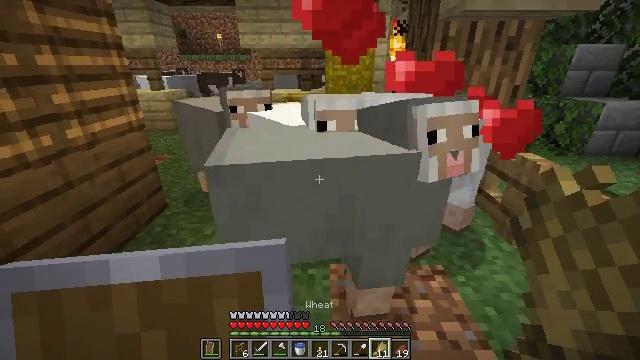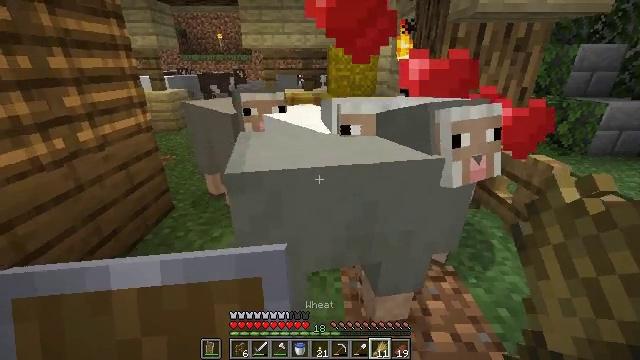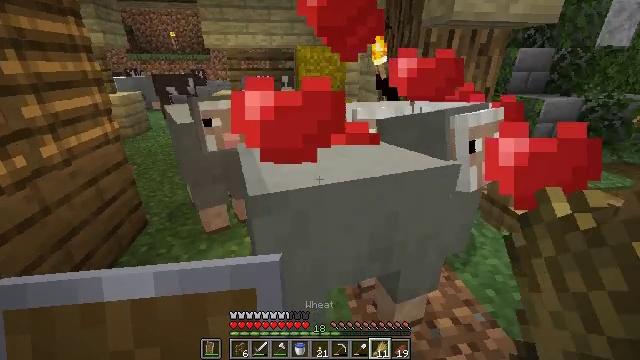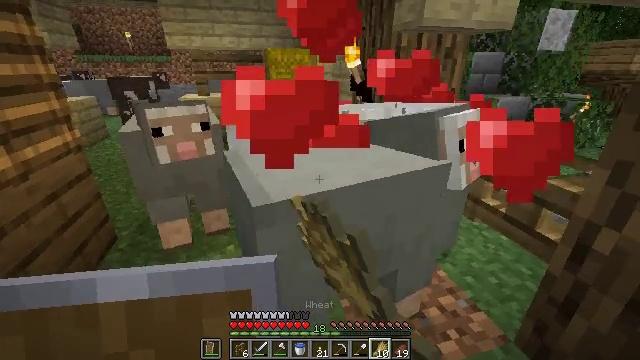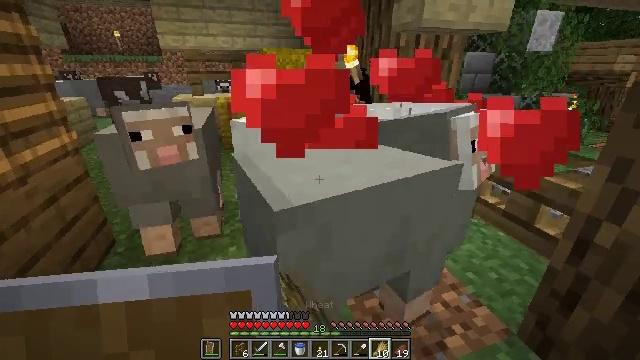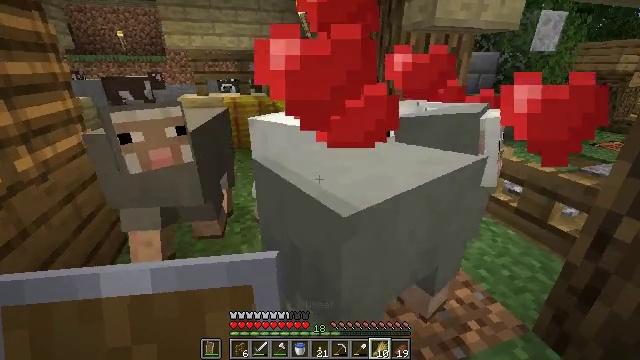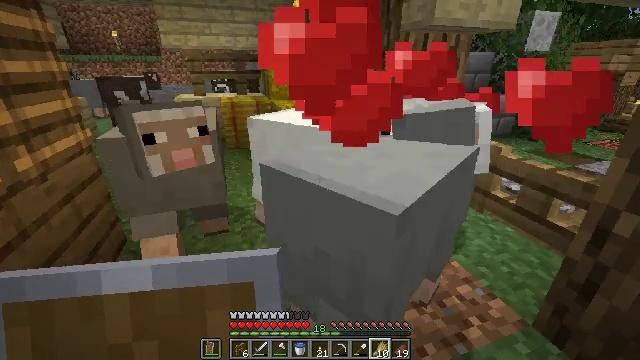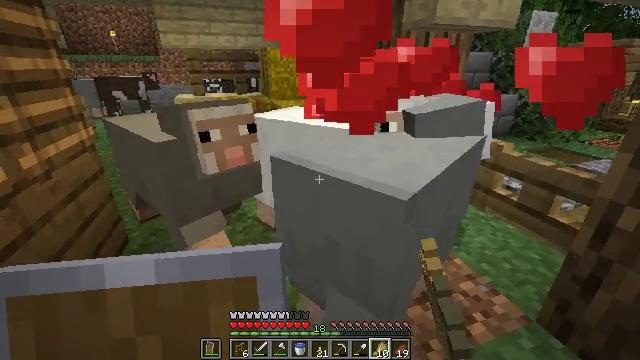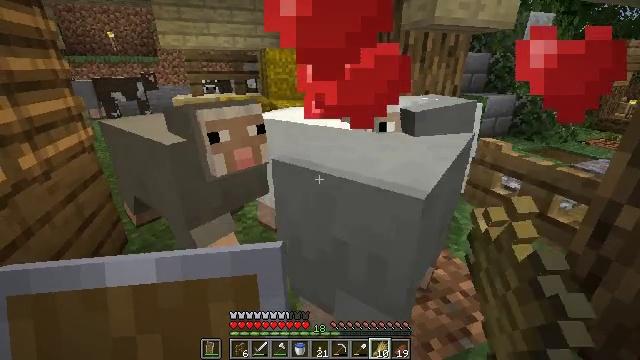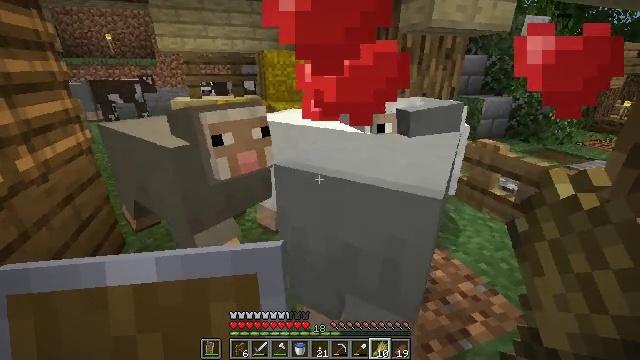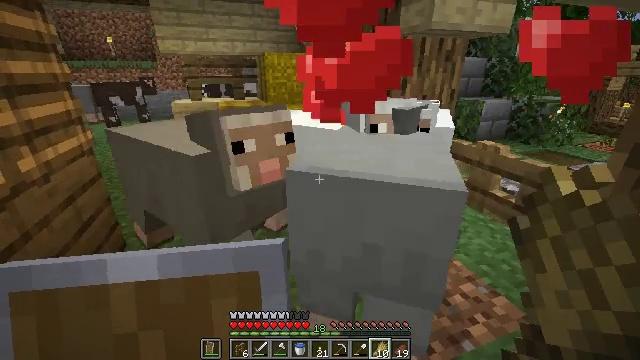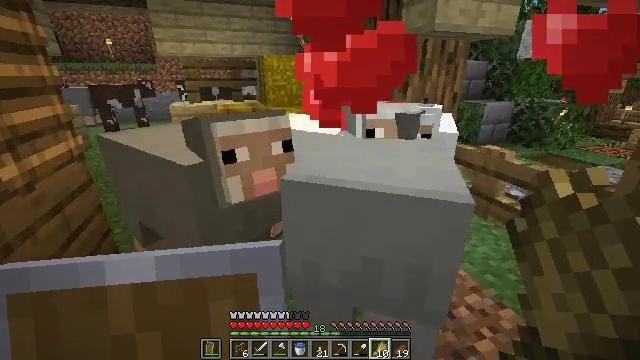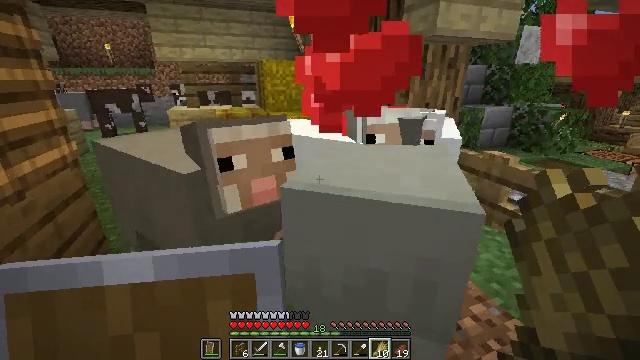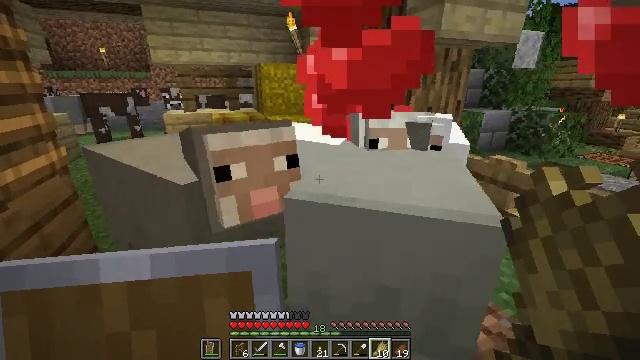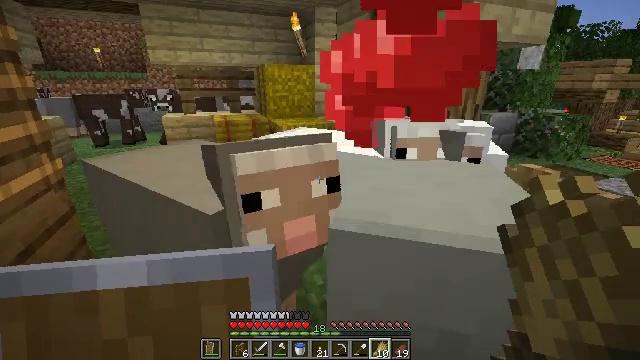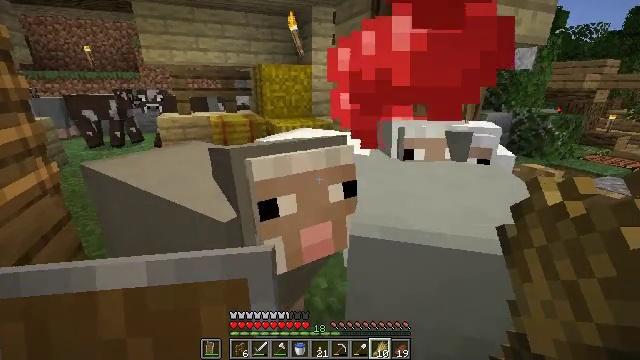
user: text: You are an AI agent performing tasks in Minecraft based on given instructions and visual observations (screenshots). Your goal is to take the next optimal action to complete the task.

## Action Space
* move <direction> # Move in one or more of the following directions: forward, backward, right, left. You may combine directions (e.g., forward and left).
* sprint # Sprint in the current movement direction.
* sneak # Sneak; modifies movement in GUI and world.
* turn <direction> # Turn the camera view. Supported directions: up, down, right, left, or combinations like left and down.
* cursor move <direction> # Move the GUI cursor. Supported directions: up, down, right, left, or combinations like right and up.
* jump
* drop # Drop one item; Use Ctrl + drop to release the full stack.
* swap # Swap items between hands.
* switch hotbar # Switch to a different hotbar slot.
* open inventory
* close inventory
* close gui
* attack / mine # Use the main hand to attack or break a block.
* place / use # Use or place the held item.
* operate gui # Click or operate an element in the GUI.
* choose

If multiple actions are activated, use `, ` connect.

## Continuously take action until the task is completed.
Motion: motion action
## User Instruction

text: Mine the oak fence from the structure.
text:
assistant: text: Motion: move left
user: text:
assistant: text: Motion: move left, turn right
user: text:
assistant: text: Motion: move left, turn right
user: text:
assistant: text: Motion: turn right
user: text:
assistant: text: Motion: no_op
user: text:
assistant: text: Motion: no_op
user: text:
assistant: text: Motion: no_op
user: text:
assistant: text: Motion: no_op
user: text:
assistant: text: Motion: no_op
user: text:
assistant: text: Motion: no_op
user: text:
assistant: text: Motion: move forward
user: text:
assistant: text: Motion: move forward and move left
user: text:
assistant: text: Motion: move forward and move left
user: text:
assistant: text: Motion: move left, use / place
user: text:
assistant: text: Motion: turn right, use / place
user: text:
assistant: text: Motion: use / place
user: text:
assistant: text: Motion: no_op
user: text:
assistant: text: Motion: use / place
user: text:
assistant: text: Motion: use / place
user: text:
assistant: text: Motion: no_op
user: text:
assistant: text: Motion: no_op
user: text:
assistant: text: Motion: turn left
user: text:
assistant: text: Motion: turn left
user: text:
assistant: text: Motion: turn left and down
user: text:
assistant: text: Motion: turn left
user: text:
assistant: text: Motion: turn left and down
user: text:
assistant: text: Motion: turn left and down
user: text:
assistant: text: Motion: turn left and down, use / place
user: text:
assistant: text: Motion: turn down, use / place
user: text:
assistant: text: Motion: turn right, use / place